Question: I have an excel file, which shows date1,date2, and the difference between them, formatted in [h]:mm
I cannot however sum the difference in these dates. It adds up as zero.

I kindly ask help, there is no answer that I could find anywhere
'''
T1 T2 Variance
2014/04/16 12:00 2014/04/15 14:00 =IF(B2-A2<0,"-"&TEXT(ABS(B2-A2),"[h]:mm"),TEXT(ABS(B2-A2),"[h]:mm"))
2014/05/16 12:00 2014/04/15 16:10 =IF(B3-A3<0,"-"&TEXT(ABS(B3-A3),"[h]:mm"),TEXT(ABS(B3-A3),"[h]:mm"))
2014/04/15 15:00 2014/04/15 16:00 =IF(B4-A4<0,"-"&TEXT(ABS(B4-A4),"[h]:mm"),TEXT(ABS(B4-A4),"[h]:mm"))
2014/04/15 15:00 2014/05/15 16:00 =IF(B5-A5<0,"-"&TEXT(ABS(B5-A5),"[h]:mm"),TEXT(ABS(B5-A5),"[h]:mm"))
'''
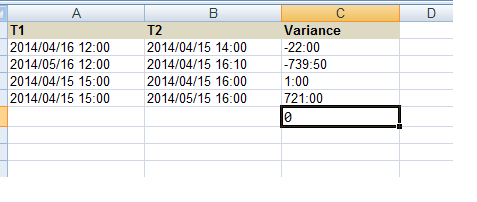
Answer: First enter the following in a standard module:
'''
Public Function Addtime(rIn As Range) As String
Dim c As String, m As String, r As Range, v As String
Dim ttime As Long, zum As Long, b As Boolean
c = ":"
m = "-"
zum = 0
For Each r In rIn
v = r.Text
If InStr(v, c) > 0 And v <> "" Then
ary = Split(Replace(v, m, ""), c)
b = (Left(v, 1) = m)
ttime = 60 * CLng(ary(0)) + CLng(ary(1))
If b Then
zum = zum - ttime
Else
zum = zum + ttime
End If
End If
Next r
abszum = Abs(zum)
While abszum > 59
hours = hours + 1
abszum = abszum - 60
Wend
minutes = abszum
Addtime = CStr(hours) & c & CStr(minutes)
If zum < 0 Then
Addtime = m & Addtime
End If
End Function
'''
Then in enter:
'''
=Addtime(C2:C5)
'''
this should display: -40:50
User Defined Functions (UDFs) are very easy to install and use:
1. ALT-F11 brings up the VBE window
2. ALT-I ALT-M opens a fresh module
3. paste the stuff in and close the VBE window
If you save the workbook, the UDF will be saved with it.
If you are using a version of Excel later then 2003, you must save
the file as .xlsm rather than .xlsx
To remove the UDF:
1. bring up the VBE window as above
2. clear the code out
3. close the VBE window
To use the UDF from Excel:
=myfunction(A1)
To learn more about macros in general, see:
<URL>
and
<URL>
and
<URL>
for specifics on UDFs